Question: When I try to open a page with flash using an automated python script with Selenium I reach the page in the picture below. And I cannot pass.

It's a remote server running Ubuntu 16.04, without access to a monitor or a keyboard/mouse.
Python version: 3.5.2
Selenium version: 3.14.1
Geckodriver 0.26.0
Follows my code:
'''
import pyvirtualdisplay
print ("pyvirtualdisplay Display Version: %s" % (pyvirtualdisplay.__version__))
from selenium import webdriver
print ("Selenium webdriver Version: %s" % (webdriver.__version__))
display = pyvirtualdisplay.Display(visible=0, size=(800, 600))
display.start()
profile = webdriver.FirefoxProfile()
profile.native_events_enabled = False
profile.set_preference("plugin.state.flash", 2)
profile.set_preference("dom.ipc.plugins.enabled.libflashplayer.so","true")
driver = webdriver.Firefox(profile)
driver.set_page_load_timeout(60)
url = 'https://www.ultrasounds.com/US.html'
driver.get(url)
driver.close()
driver.quit()
display.stop()
quit()
'''
Here's the output:
'''
Python 3.5.2 (default, Apr 16 2020, 17:47:17)
[GCC 5.4.0 20160609] on linux
Type "help", "copyright", "credits" or "license" for more information.
>>> import pyvirtualdisplay
>>> print ("pyvirtualdisplay Display Version: %s" % (pyvirtualdisplay.__version__))
pyvirtualdisplay Display Version: 0.2.4
>>> from selenium import webdriver
>>> print ("Selenium webdriver Version: %s" % (webdriver.__version__))
Selenium webdriver Version: 3.14.1
>>>
>>> display = pyvirtualdisplay.Display(visible=0, size=(800, 600))
>>> display.start()
<Display cmd_param=['Xvfb', '-br', '-nolisten', 'tcp', '-screen', '0', '800x600x24', ':1001'] cmd=['Xvfb', '-br', '-nolisten', 'tcp', '-screen', '0', '800x600x24', ':1001'] oserror=None return_code=None stdout="None" stderr="None" timeout_happened=False>
>>>
>>> profile = webdriver.FirefoxProfile()
>>> profile.native_events_enabled = False
>>> profile.set_preference("plugin.state.flash", 2)
>>> profile.set_preference("dom.ipc.plugins.enabled.libflashplayer.so","true")
>>> driver = webdriver.Firefox(profile)
>>> driver.set_page_load_timeout(60)
>>> url = 'https://www.ultrasounds.com/US.html'
>>> driver.get(url)
>>>
>>>
>>> import pyautogui
>>> im1 = pyautogui.screenshot('flash_activation_page.jpg')
>>> driver.close()
>>> driver.quit()
>>> display.stop()
<Display cmd_param=['Xvfb', '-br', '-nolisten', 'tcp', '-screen', '0', '800x600x24', ':1001'] cmd=['Xvfb', '-br', '-nolisten', 'tcp', '-screen', '0', '800x600x24', ':1001'] oserror=None return_code=0 stdout="" stderr="" timeout_happened=False>
>>>
'''
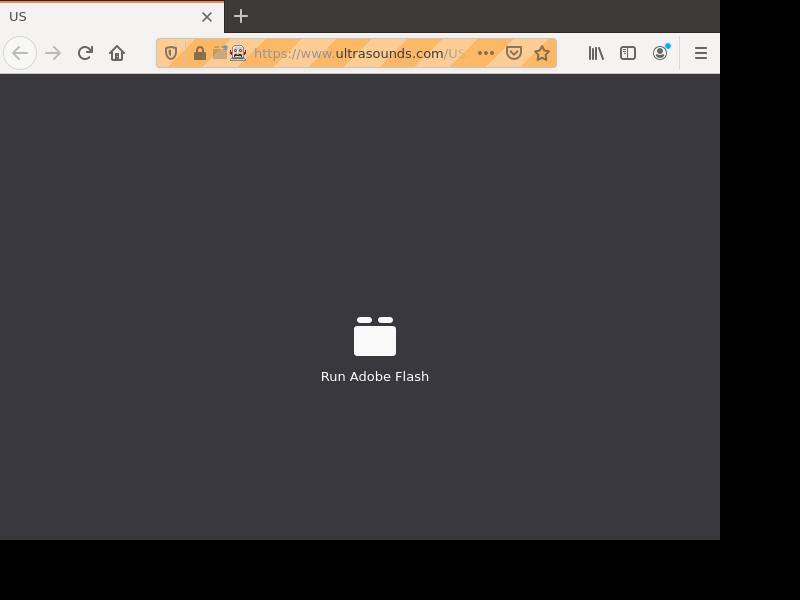
Answer: With 'Firefox' >= '69', you won't be able to do that:
> <URL>
---
# Flash Player can no longer always be activated
Published: June 15, 2019
Categories: <URL>
Releases: <URL>
## Description
As part of the ongoing <URL>, Firefox 69 has removed the "Always Activate" option from the page notification dialog and the "Remember this decision" option from the Add-on Manager. It means, from now on, Firefox will ask the user every time if they want to show Flash content on a website during a browser session, and the user won't be able to change this behaviour.
At the time of this writing, only half of Firefox users have Flash Player installed according to <URL>, and the number is steadily decreasing. Given that the Flash support will be removed from Firefox and other browsers in 2020, you are strongly encouraged to make a migration plan as soon as possible if your site still relies on any Flash content including legacy video players.